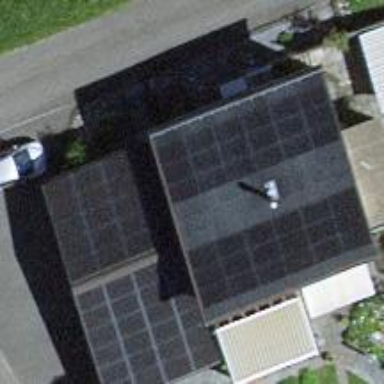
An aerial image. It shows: Solar power generator utilizing photovoltaic technology with solar photovoltaic panels.